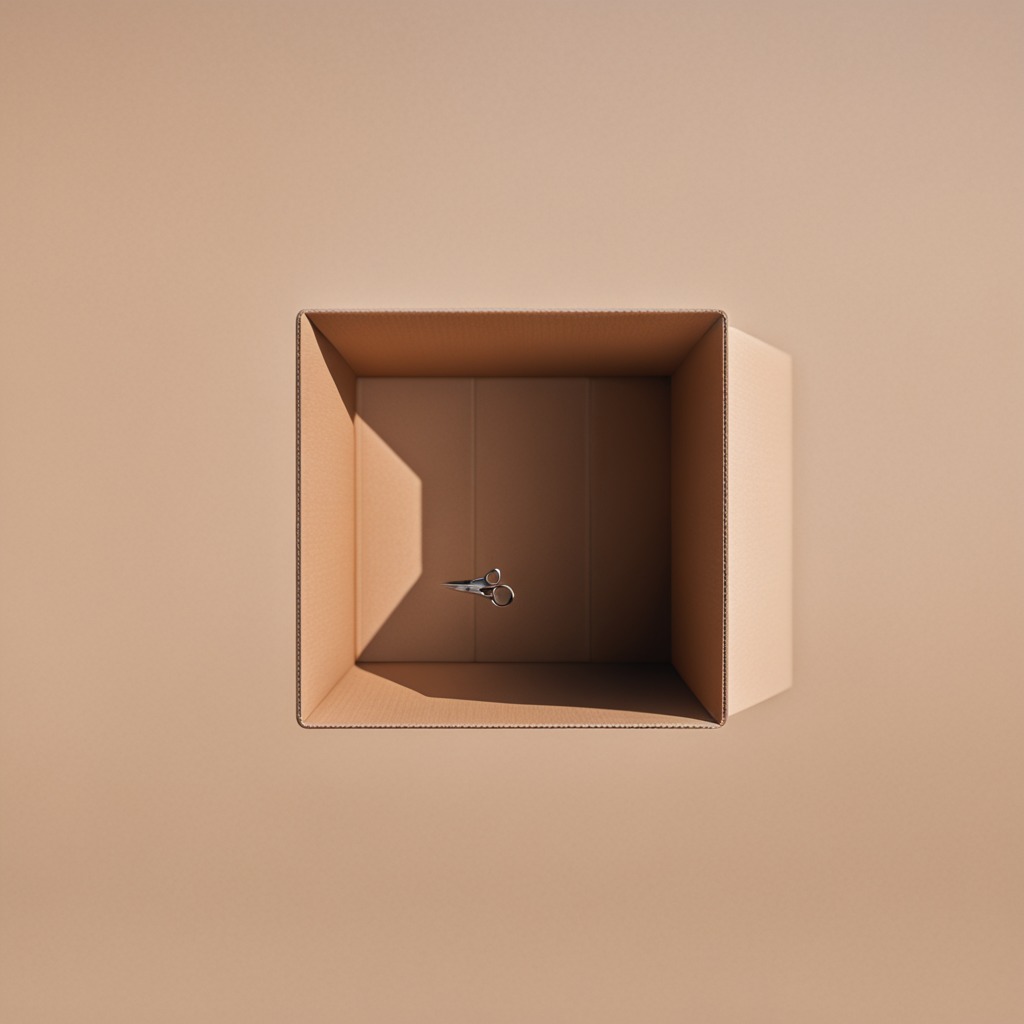
A scissor lying on the cardboard box surface in an outdoor workshop during daytime bright natural light soft shadows slightly creased but